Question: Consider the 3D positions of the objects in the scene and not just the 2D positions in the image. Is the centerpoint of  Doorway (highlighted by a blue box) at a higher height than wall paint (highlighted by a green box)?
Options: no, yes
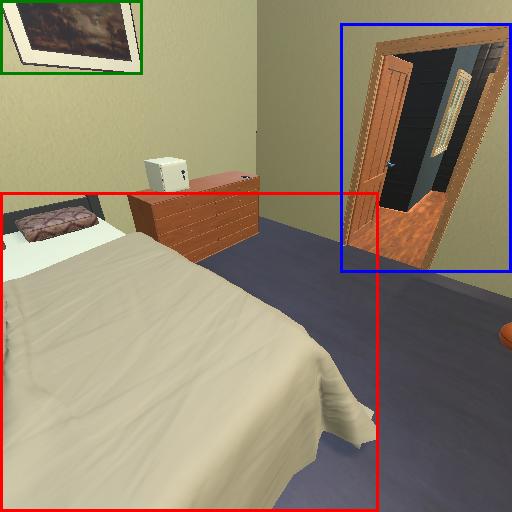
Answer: no